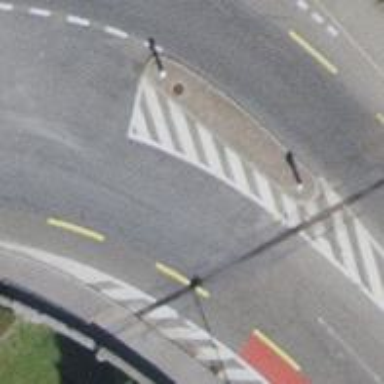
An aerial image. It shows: Secondary road with asphalt surface and bridge. There is separate cycle lane and sidewalk.